Question: I am trying to minimize margins around a 1X2 figure, a figure which are two stacked subplots. I searched a lot and came up with commands like:
'''
self.figure.subplots_adjust(left=0.01, bottom=0.01, top=0.99, right=0.99)
'''
Which leaves a on top and between the subplots. Playing with these parameters, much less understanding them was tough (things like 'ValueError: bottom cannot be >= top')

---
My questions :
What is the command to the margins?
What do these numbers mean, and what coordinate system does this follow (the non-standard percent thing and origin point of this coordinate system)? What are the special rules on top of this coordinate system?
Where is the exact point this command needs to be called? From experiment, I figured out it works after you create subplots. What if you need to call it repeatedly after you resize a window and need to resize the figure to fit inside?
What are the other methods of adjusting layouts, especially for a single subplot?
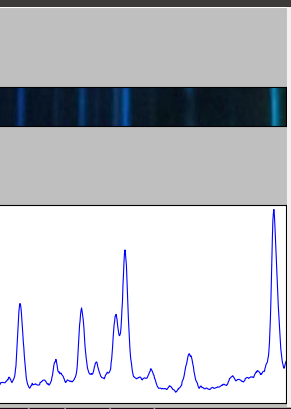
Answer: They're in figure coordinates: <URL>
To remove gaps between subplots, <URL> to 'subplots_adjust'.
If you want to have things adjusted automatically, have a look at <URL>
Gridspec: <URL>